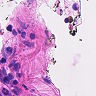
Metastatic tissue present: no